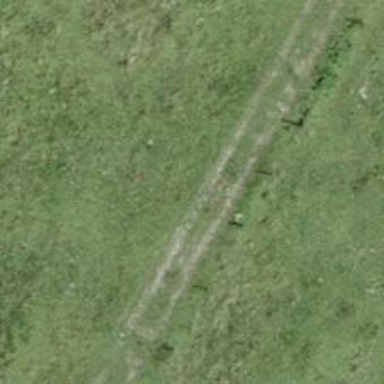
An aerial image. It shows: Path.